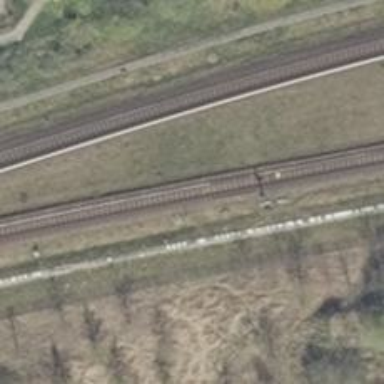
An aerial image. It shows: Rail line with bottom electrification.